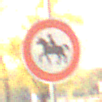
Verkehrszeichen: VerbotReiter
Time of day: SunriseSunset
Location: Roofed (Suburban)
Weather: Clear
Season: NotSpecified
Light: Natural